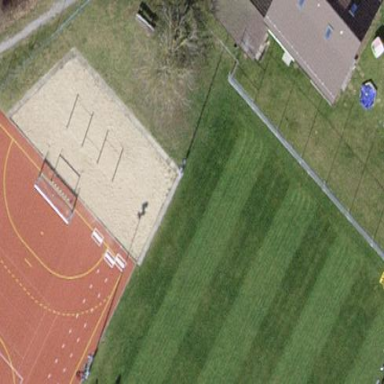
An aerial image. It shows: Sandy pitch for leisure land activities.